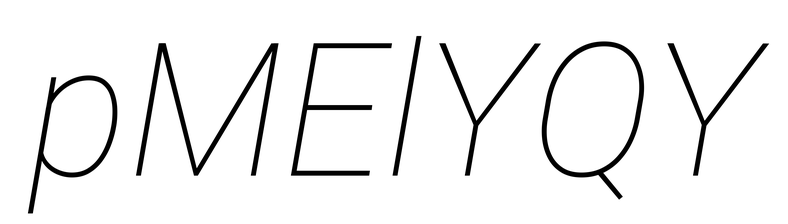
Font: Roboto-Italic_Thin_Italic